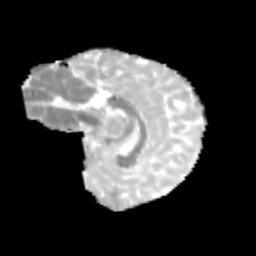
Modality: MD
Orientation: sagittal
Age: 10
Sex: female
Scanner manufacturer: siemens
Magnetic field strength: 3 T
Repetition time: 3.8 s
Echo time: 0.07 s